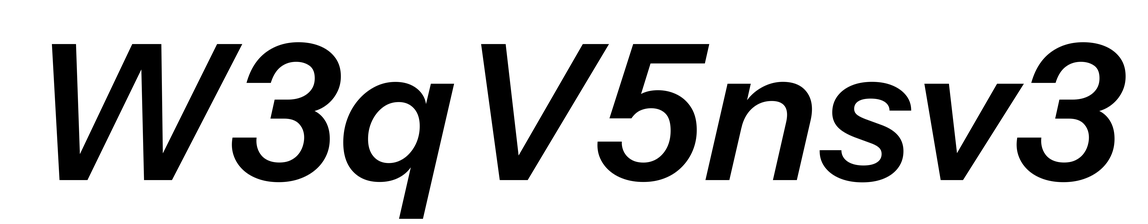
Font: InstrumentSans-Italic_SemiBold_Italic